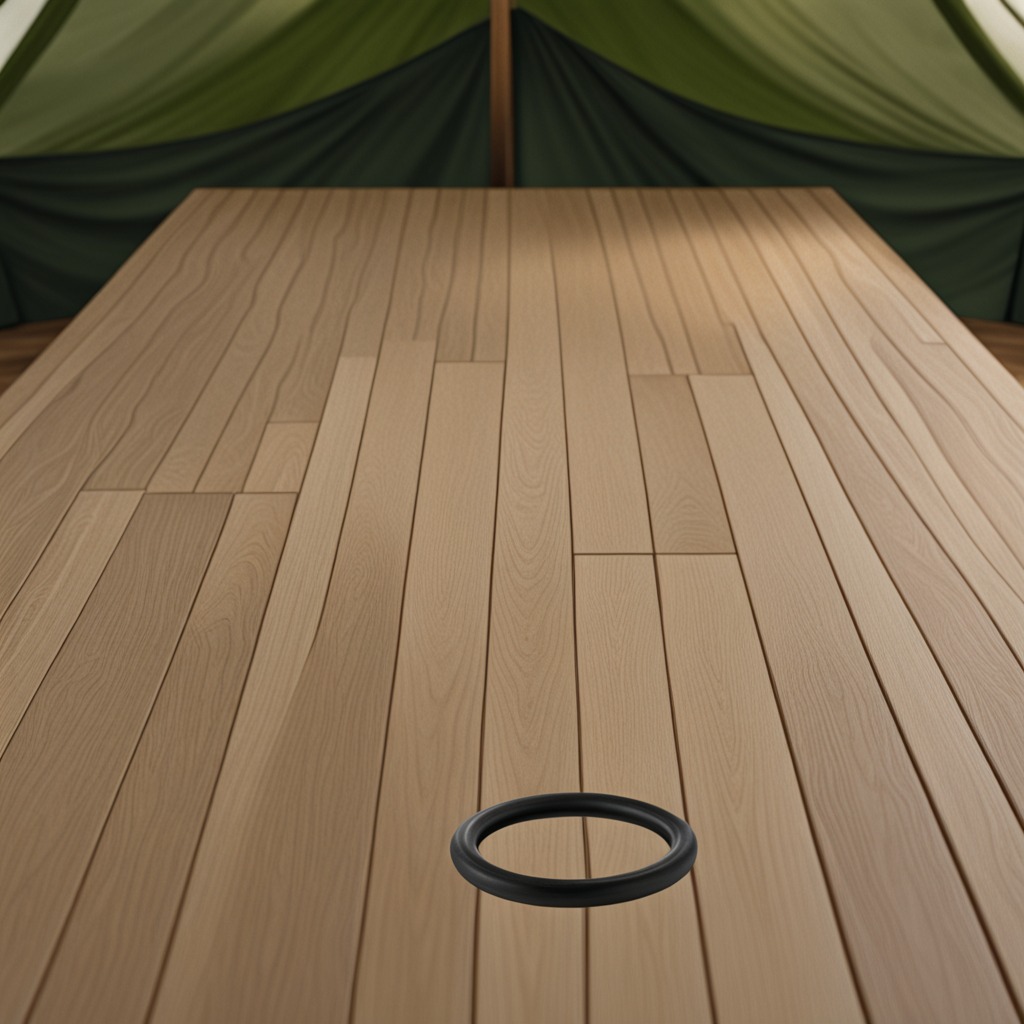
A rubber O-ring is lying on a wooden table inside a jungle field workshop tent humid ambient light worn but